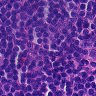
Metastatic tissue present: no